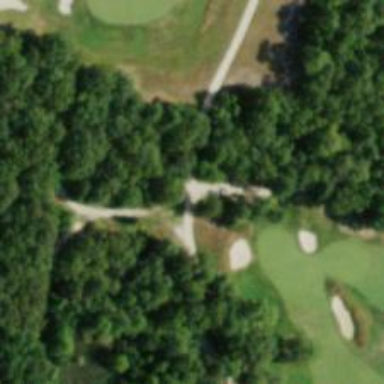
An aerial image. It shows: Service road designated as golf cart path.